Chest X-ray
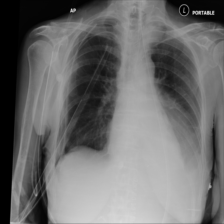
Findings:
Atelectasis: negative
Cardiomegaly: negative
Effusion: positive
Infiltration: negative
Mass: negative
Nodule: negative
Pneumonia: negative
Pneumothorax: positive
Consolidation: negative
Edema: negative
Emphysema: negative
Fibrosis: negative
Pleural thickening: negative
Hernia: negative